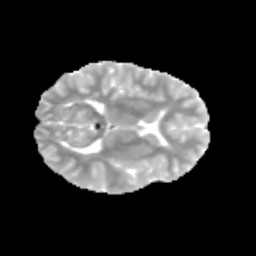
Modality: MD
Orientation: axial
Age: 12
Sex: female
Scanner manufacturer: siemens
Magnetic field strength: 3 T
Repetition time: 3.8 s
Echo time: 0.07 s